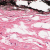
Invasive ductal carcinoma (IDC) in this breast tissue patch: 0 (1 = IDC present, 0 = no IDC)